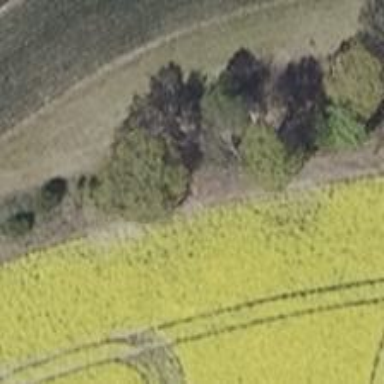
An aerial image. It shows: Row of deciduous broadleaved trees.